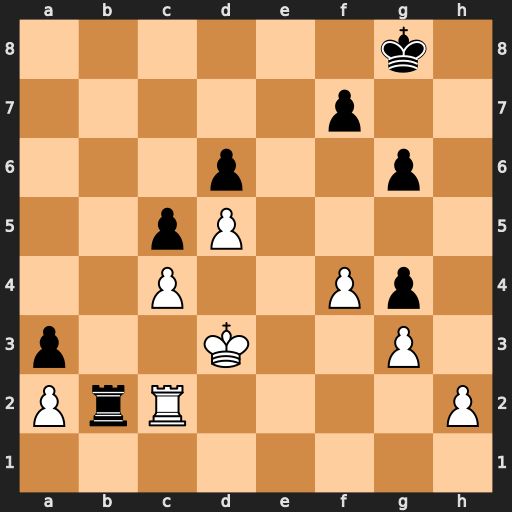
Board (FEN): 6k1/5p2/3p2p1/2pP4/2P2Pp1/p2K2P1/PrR4P/8
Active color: w
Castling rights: -
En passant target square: -
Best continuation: Rxb2 axb2 Kc2 b1=Q+ Kxb1